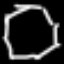
Label: octagon